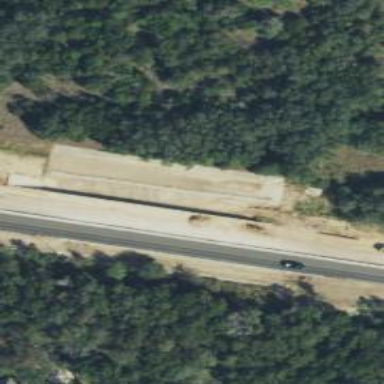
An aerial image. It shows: Culvert tunnel.